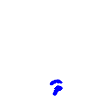
Particle: electron